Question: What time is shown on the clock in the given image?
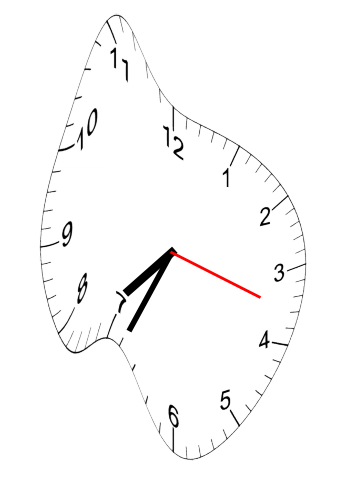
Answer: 07:34:18